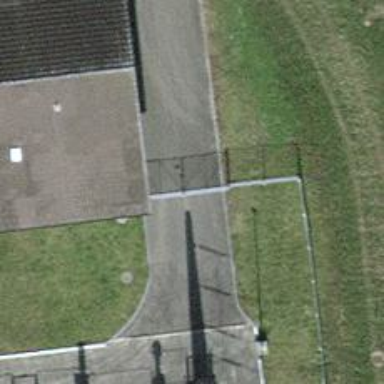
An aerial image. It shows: Gate.